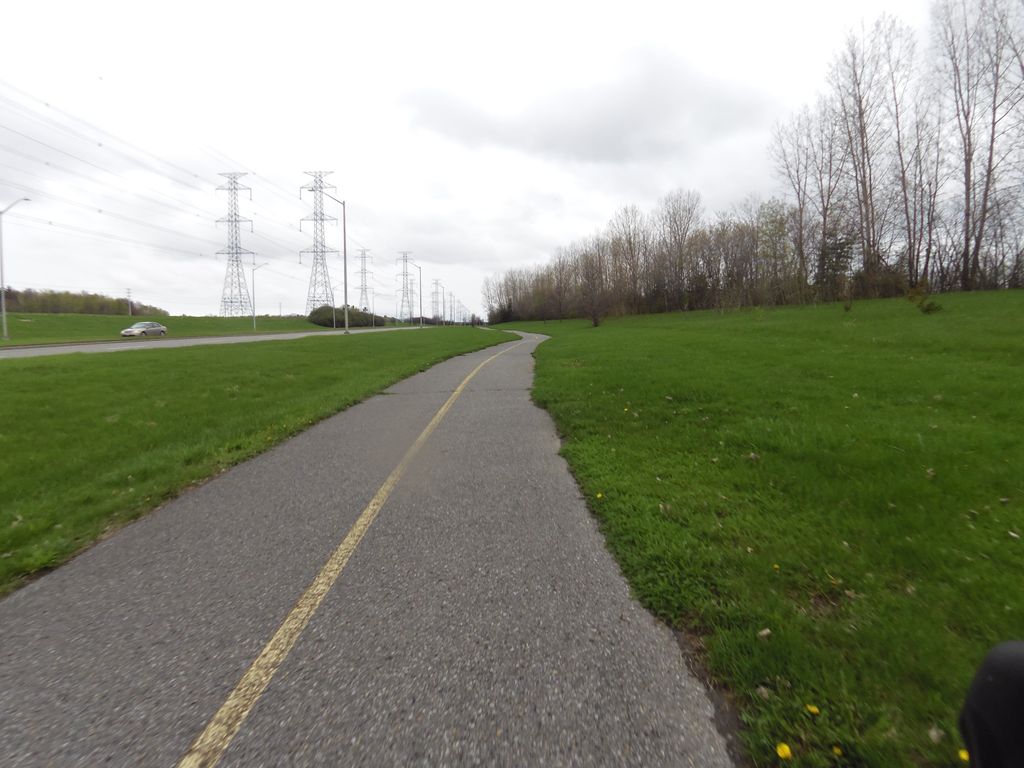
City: ottawa-gatineau